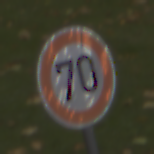
Verkehrszeichen: Geschwindigkeit70
Umgebung: Outdoor, Nature
Tageszeit: MorningAfternoon
Wetter: Overcast
Licht: Natural
Jahreszeit: Autumn
Kontrast: LowContrast